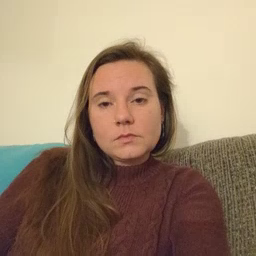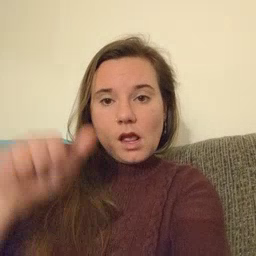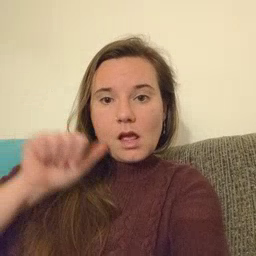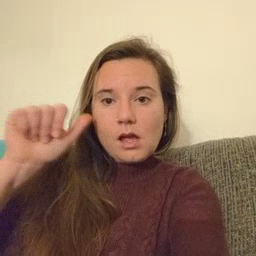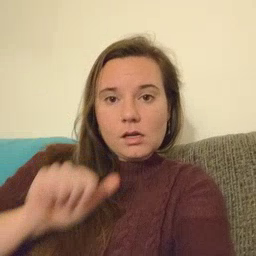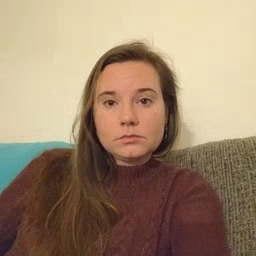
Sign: aunt